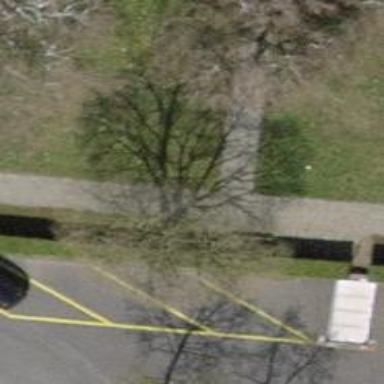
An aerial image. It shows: Brown bench in the vicinity.